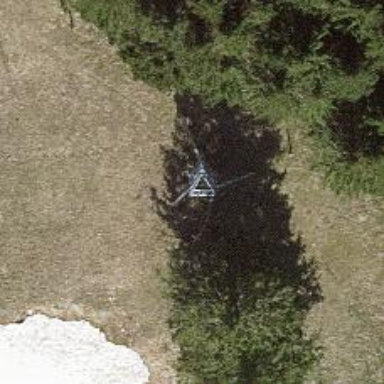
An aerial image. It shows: Mast tower used for communication.